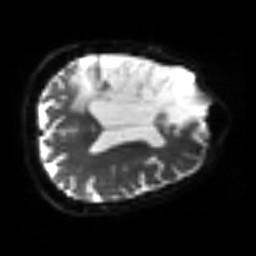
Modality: sbref
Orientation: axial
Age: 64
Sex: male
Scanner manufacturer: siemens
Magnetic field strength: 3 T
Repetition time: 3.2 s
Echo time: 0.081 s